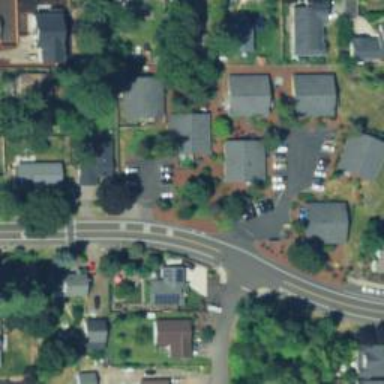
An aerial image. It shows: Left sidewalk along asphalt tertiary road.